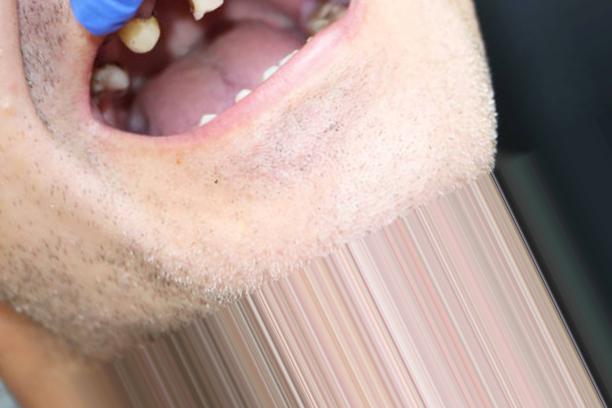
Condition: Caries